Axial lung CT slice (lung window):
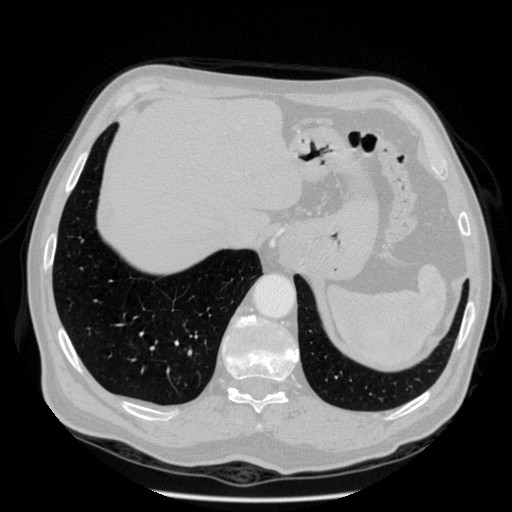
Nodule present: no